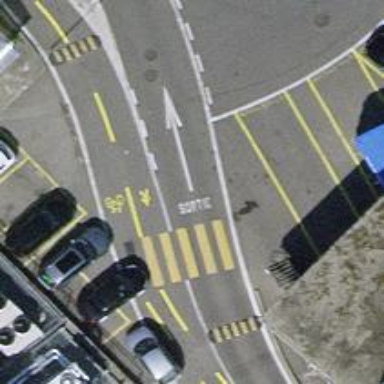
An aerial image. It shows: Marked zebra crossing on the road.